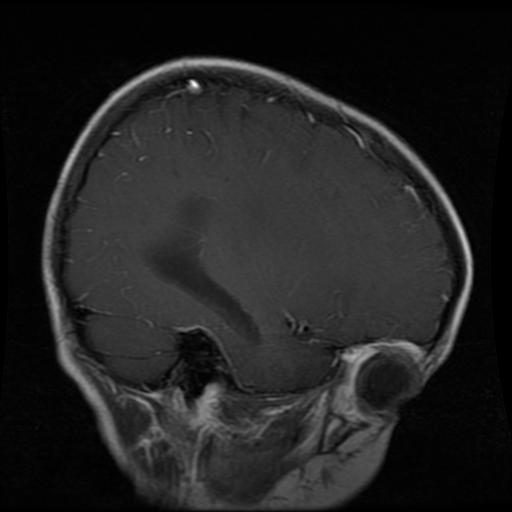
Label: glioma